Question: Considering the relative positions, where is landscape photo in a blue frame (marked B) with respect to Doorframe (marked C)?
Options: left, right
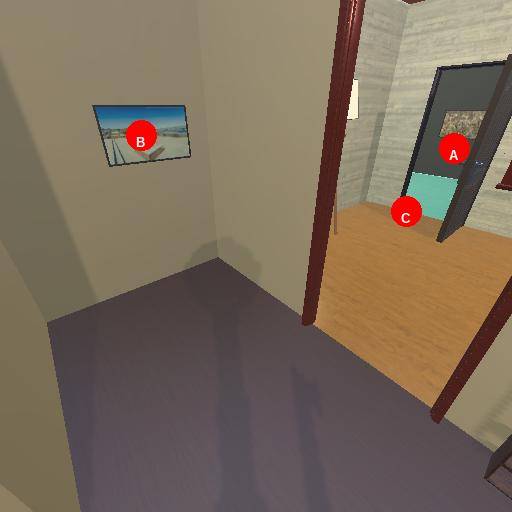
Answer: left